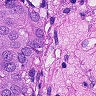
Metastatic tissue present: yes